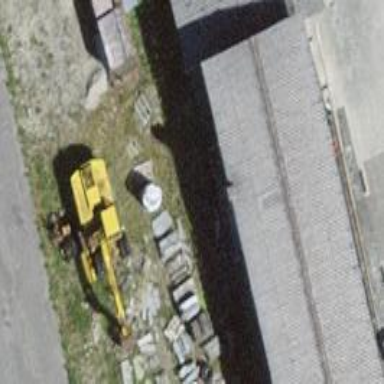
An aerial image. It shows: Shed.